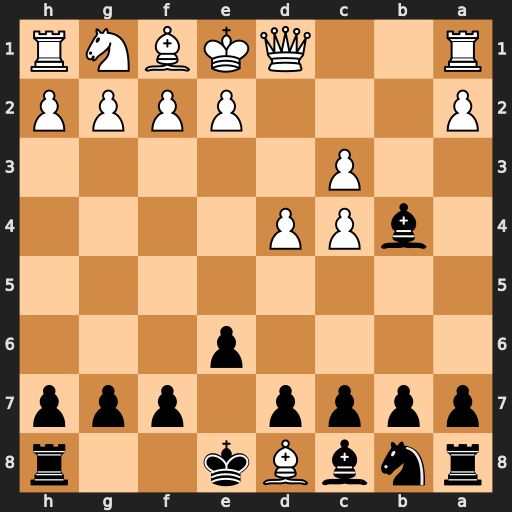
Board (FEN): rnbBk2r/pppp1ppp/4p3/8/1bPP4/2P5/P3PPPP/R2QKBNR
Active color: b
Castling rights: KQkq
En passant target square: -
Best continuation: Bxc3+ Qd2 Bxd2+ Kxd2 Kxd8